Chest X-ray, PA view. Patient: 26 years old, sex M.
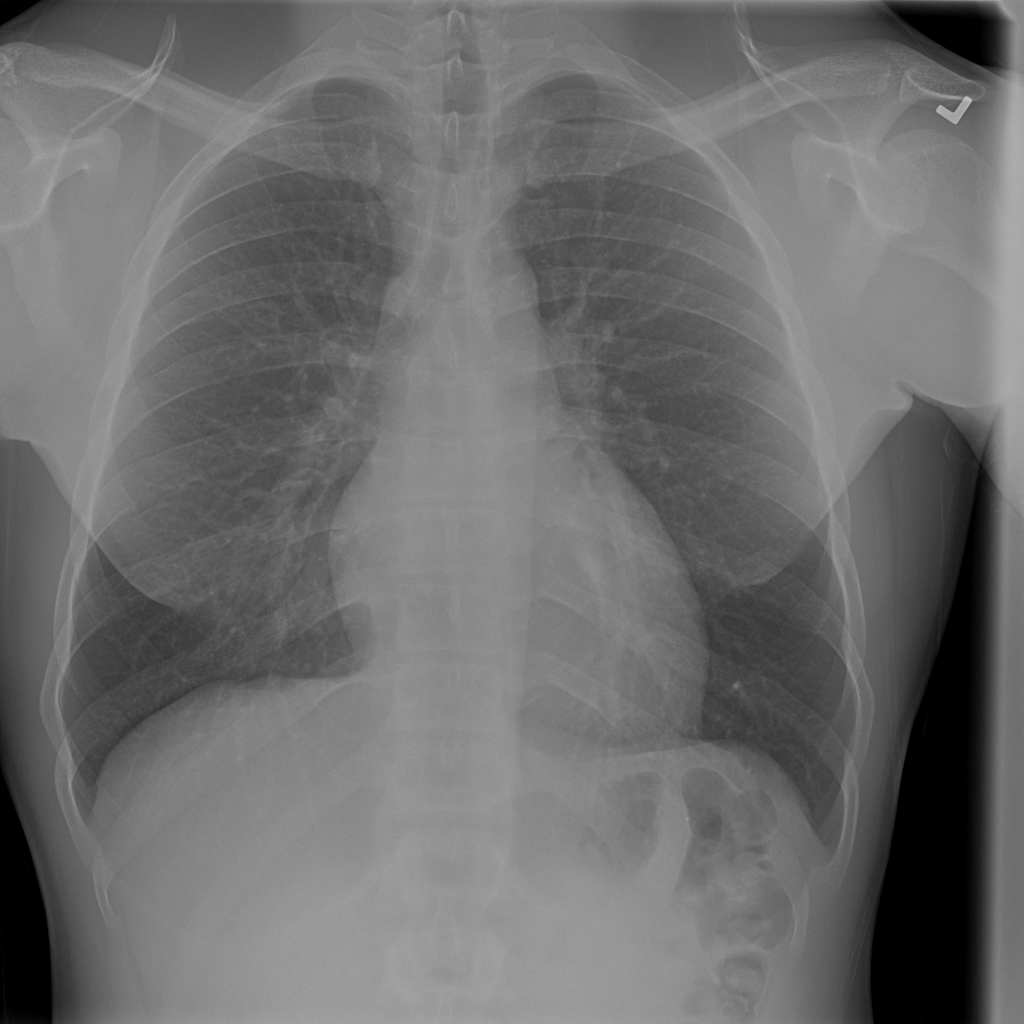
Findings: No Finding